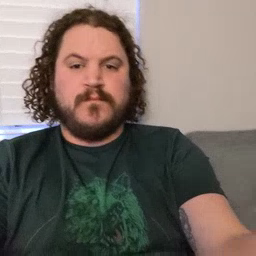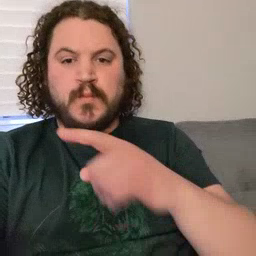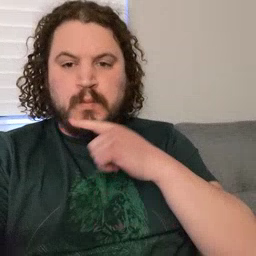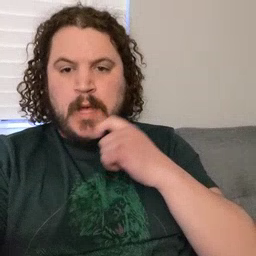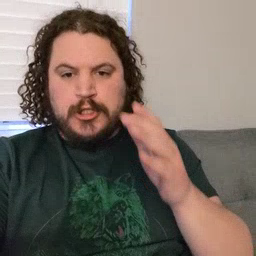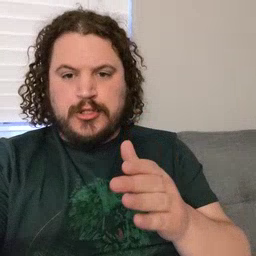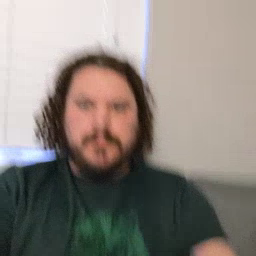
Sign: dryer